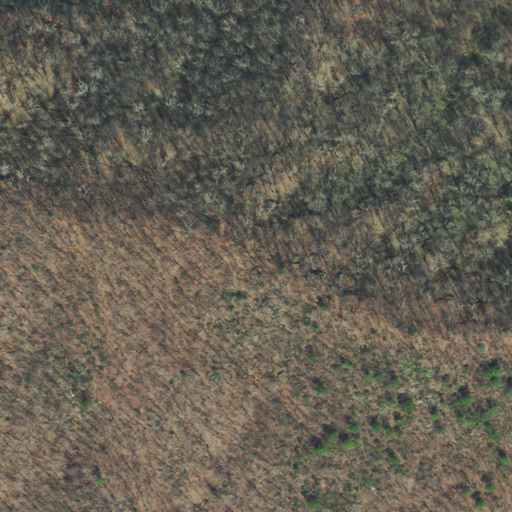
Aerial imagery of ridge(s) in Tennessee named Whigg Ridge containing deciduous forest and mixed forest